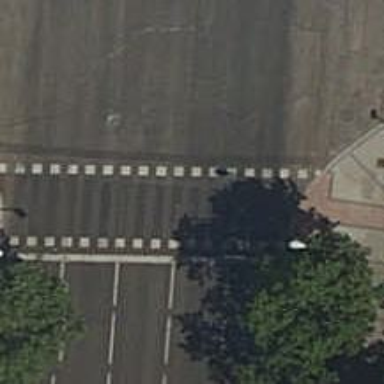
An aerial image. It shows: Crossing with traffic signals.